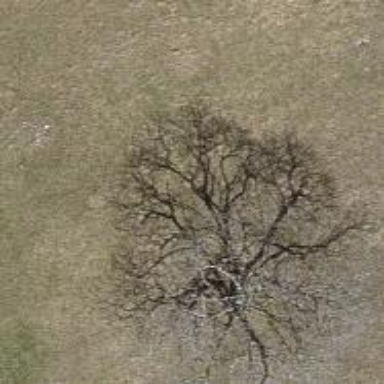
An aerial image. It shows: Broadleaved tree with lush leaves.